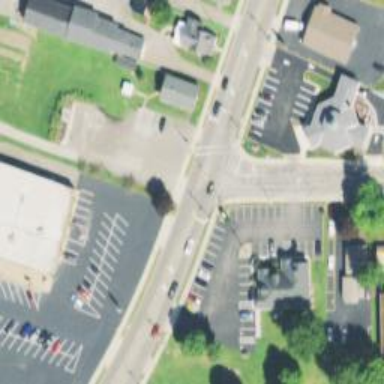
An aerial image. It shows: Marked road crossing.